Question: For Modified Baugh-Wooley multiplication algorithm , why is it !(A0*B5) instead of just (A0*B5) ?
Same questions for !(A1*B5), !(A2*B5), !(A3*B5), !(A4*B5), !(A5*B4), !(A5*3), !(A5*B2), !(A5*B1) and !(A5*B0)
Besides, why there are two extra '1' ?

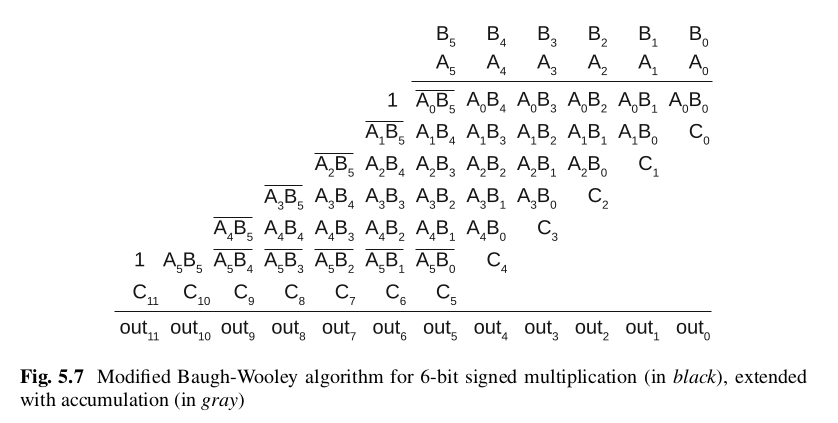
Answer: > why two extra '1'?
See some previous explanation in Matt Timmermans's answer
Note : '-2' in two complement is 110, and this contributes to the carries, thus two extra '1'
> why flipping the values of some of the partial product bits.
It is due to signed bit in the MSB (A5 and B5).
Besides, please see below the Countermeasure for modified baugh-wooley algorithm in the case of A_WIDTH != B_WIDTH with the help of <URL>.
<URL>
I have written a <URL> for this algorithm
Hopefully, this post helps some readers.